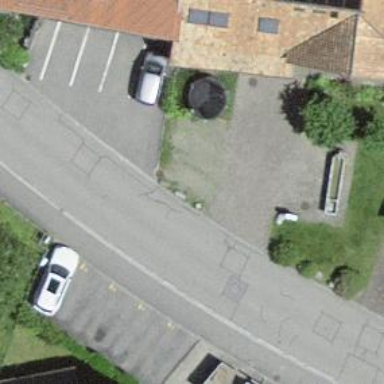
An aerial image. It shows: Street side parking area.